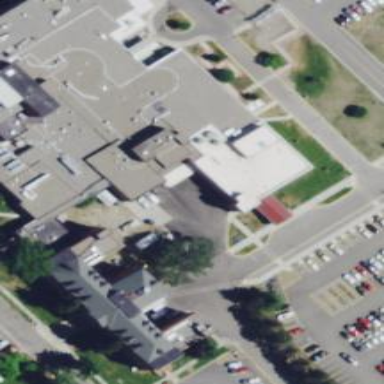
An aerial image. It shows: Clinic building providing healthcare services.